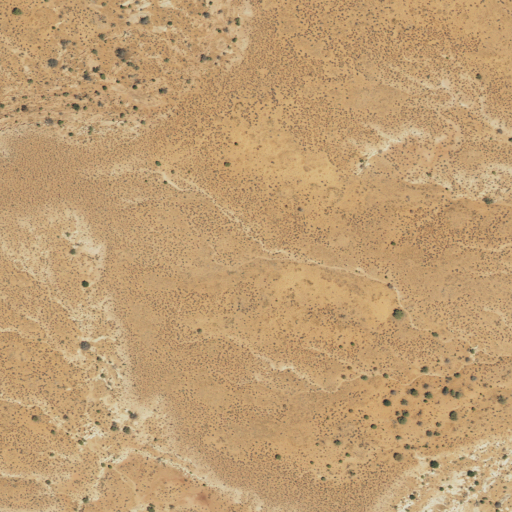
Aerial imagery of plain(s) in Utah named Slickhorn Pasture containing only shrub